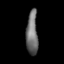
Tissue: lung
Cell type: Endothelial cells
Senescence score: 0.7103
Nuclear area (px): 500
Mean DAPI intensity: 110.706